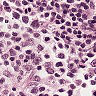
Metastatic tissue present: no